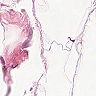
Metastatic tissue present: no